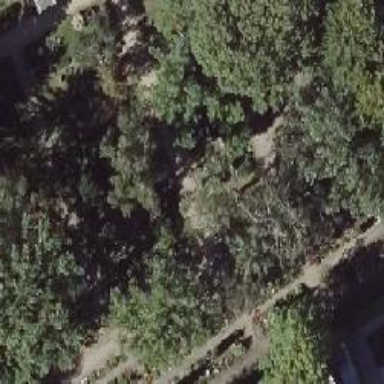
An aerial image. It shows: Historic tomb in the cemetery.